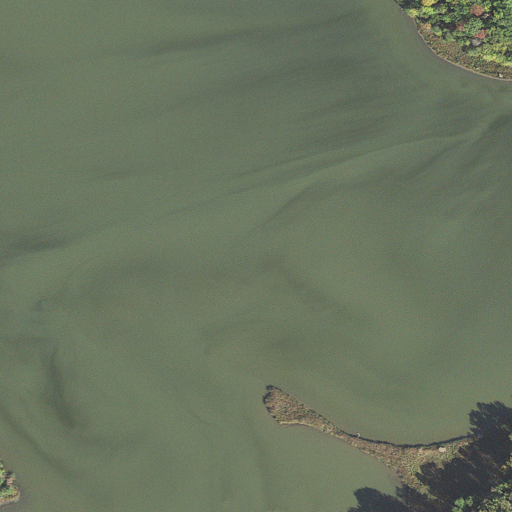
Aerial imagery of island in Maryland named O'Neill Island containing open water, herbaceous wetlands, mixed forest, and woody wetlands